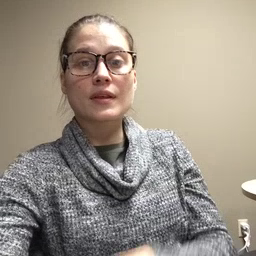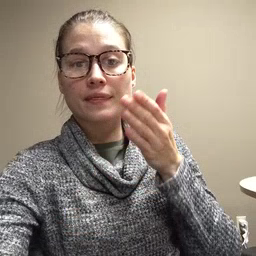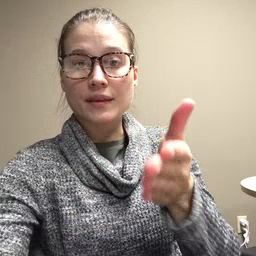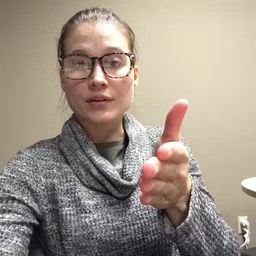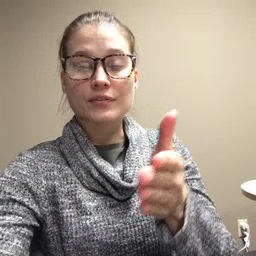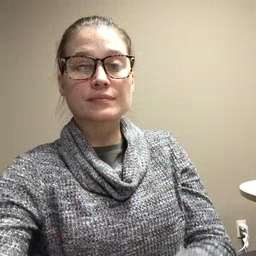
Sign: there